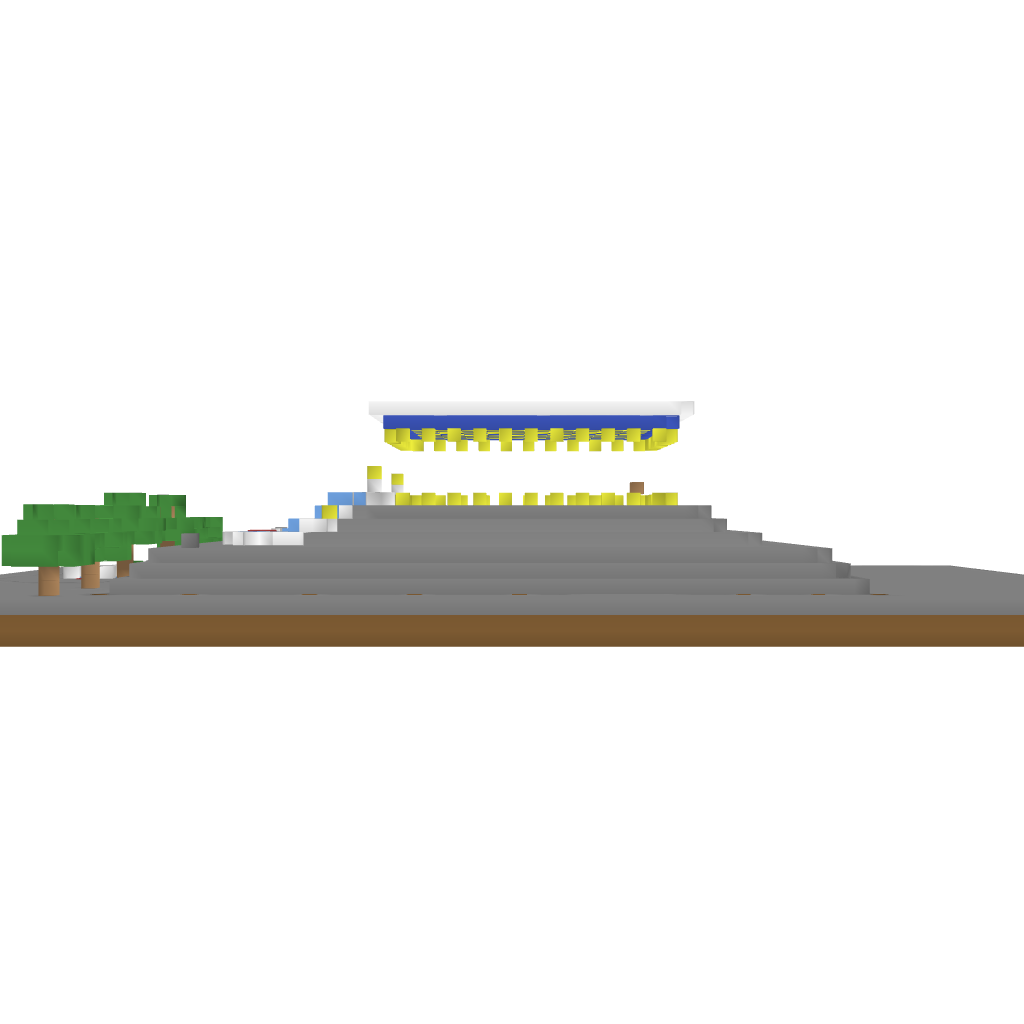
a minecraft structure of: greek temple bad low quality